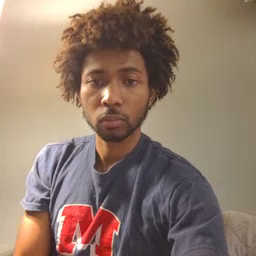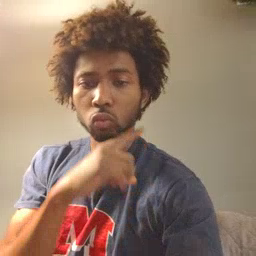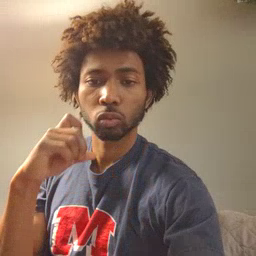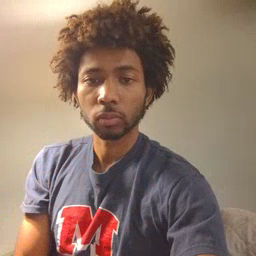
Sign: dry